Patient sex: M
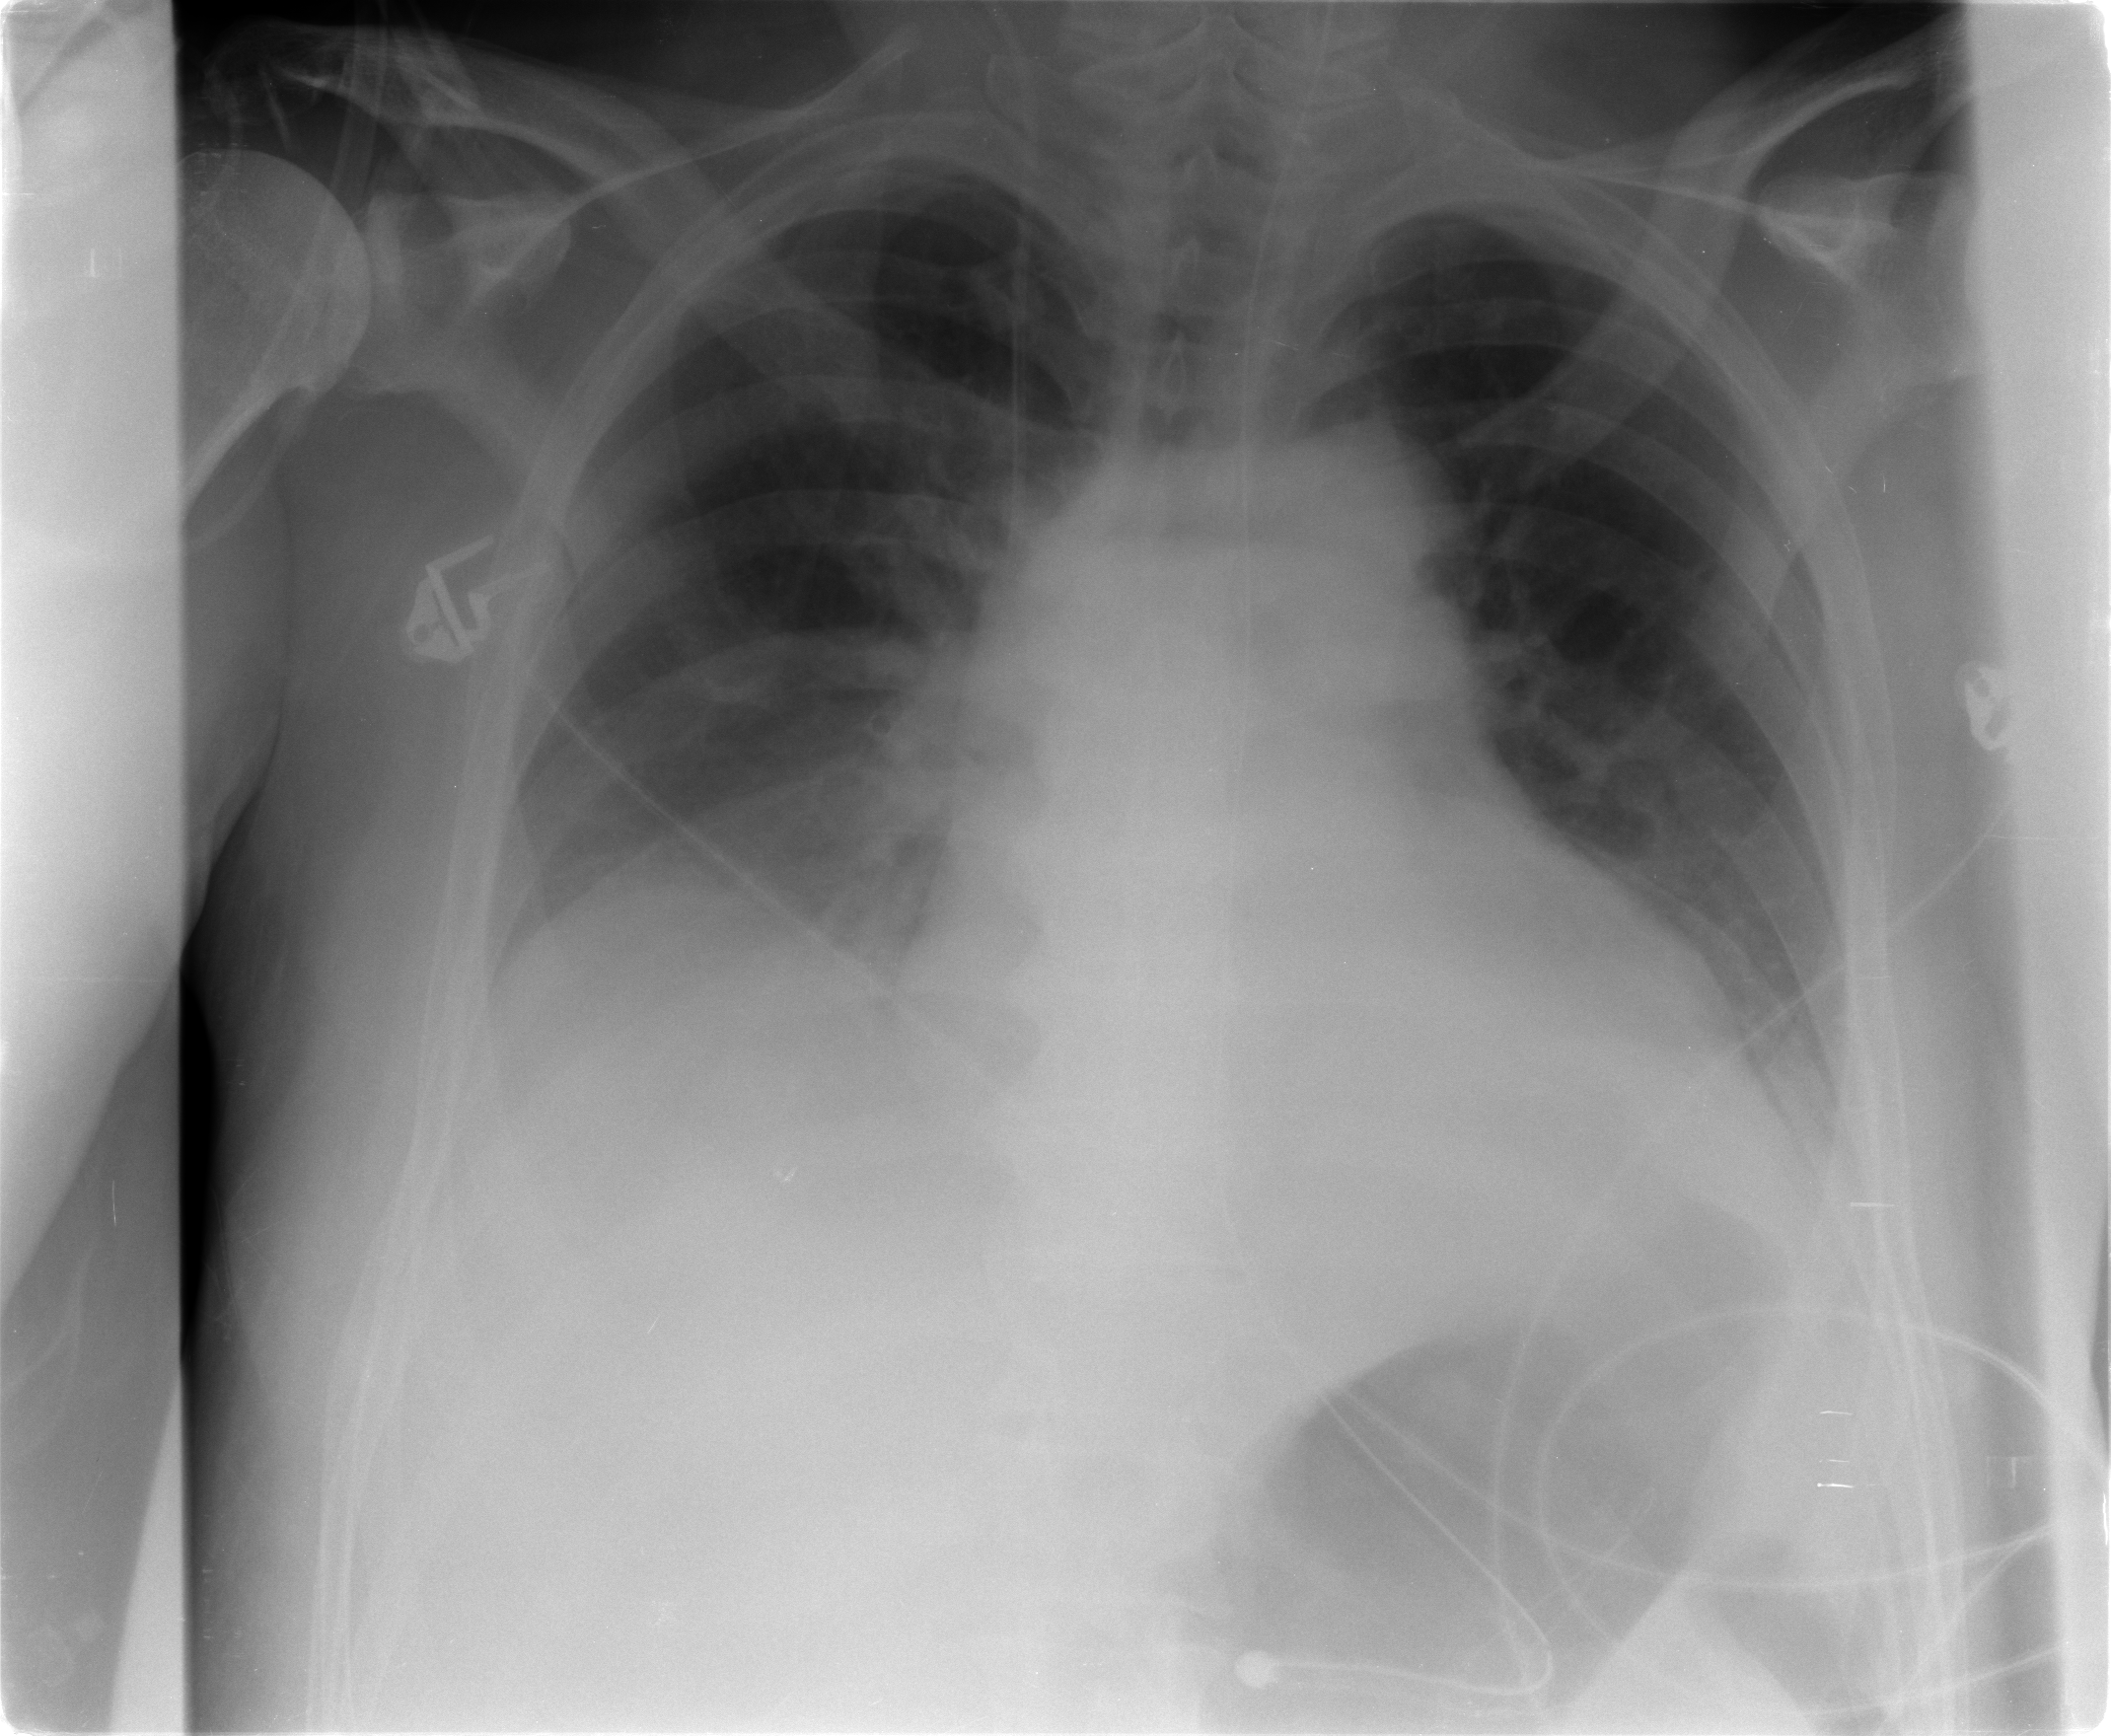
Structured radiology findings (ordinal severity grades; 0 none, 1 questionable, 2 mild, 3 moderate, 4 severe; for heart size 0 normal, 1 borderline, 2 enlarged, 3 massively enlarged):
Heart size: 0
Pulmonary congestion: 0
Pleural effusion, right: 2
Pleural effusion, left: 2
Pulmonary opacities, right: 2
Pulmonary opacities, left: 0
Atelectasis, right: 3
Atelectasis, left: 2